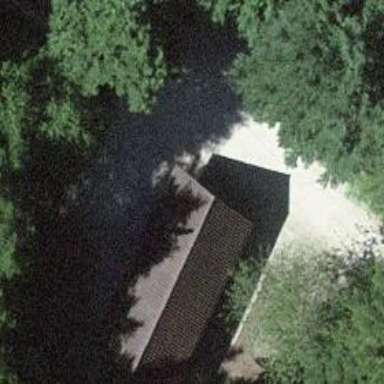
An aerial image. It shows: Cabin is depicted in the image.